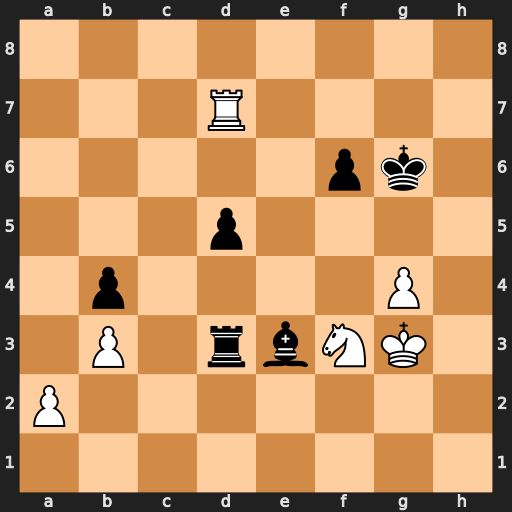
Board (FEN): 8/3R4/5pk1/3p4/1p4P1/1P1rbNK1/P7/8
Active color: w
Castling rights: -
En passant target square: -
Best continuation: Nh4+ Kh6 Nf5+ Kg5 Rg7#